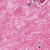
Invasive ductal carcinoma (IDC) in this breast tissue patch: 0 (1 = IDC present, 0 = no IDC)